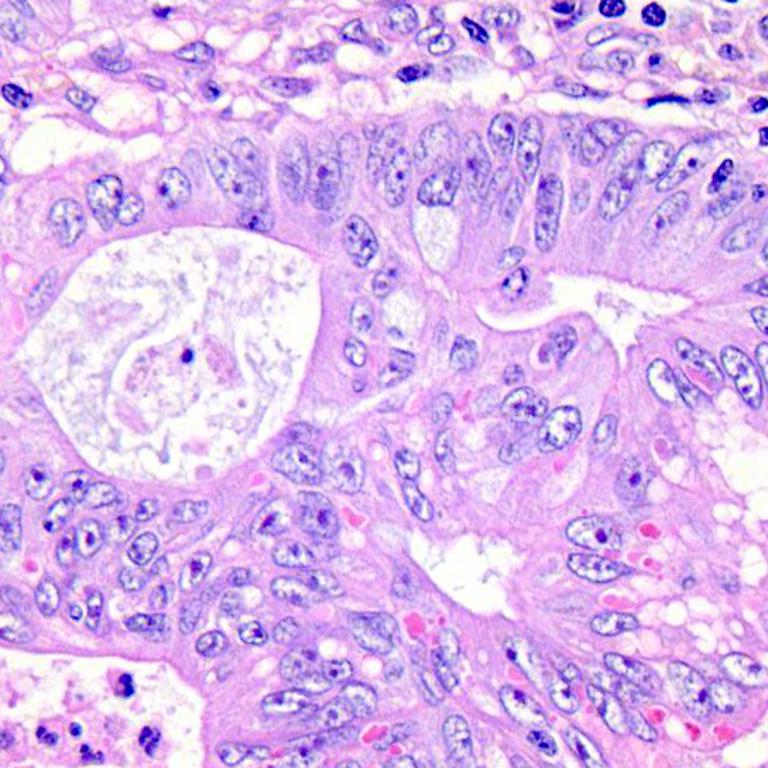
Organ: colon
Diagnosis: adenocarcinomas